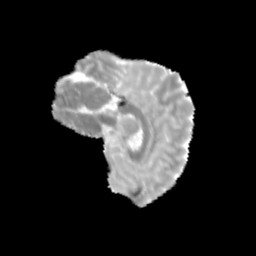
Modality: MD
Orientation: sagittal
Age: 11
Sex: male
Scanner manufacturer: siemens
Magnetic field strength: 3 T
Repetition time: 3.8 s
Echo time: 0.07 s